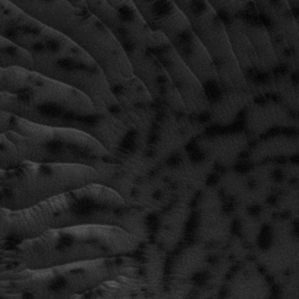
Label: frost